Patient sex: F
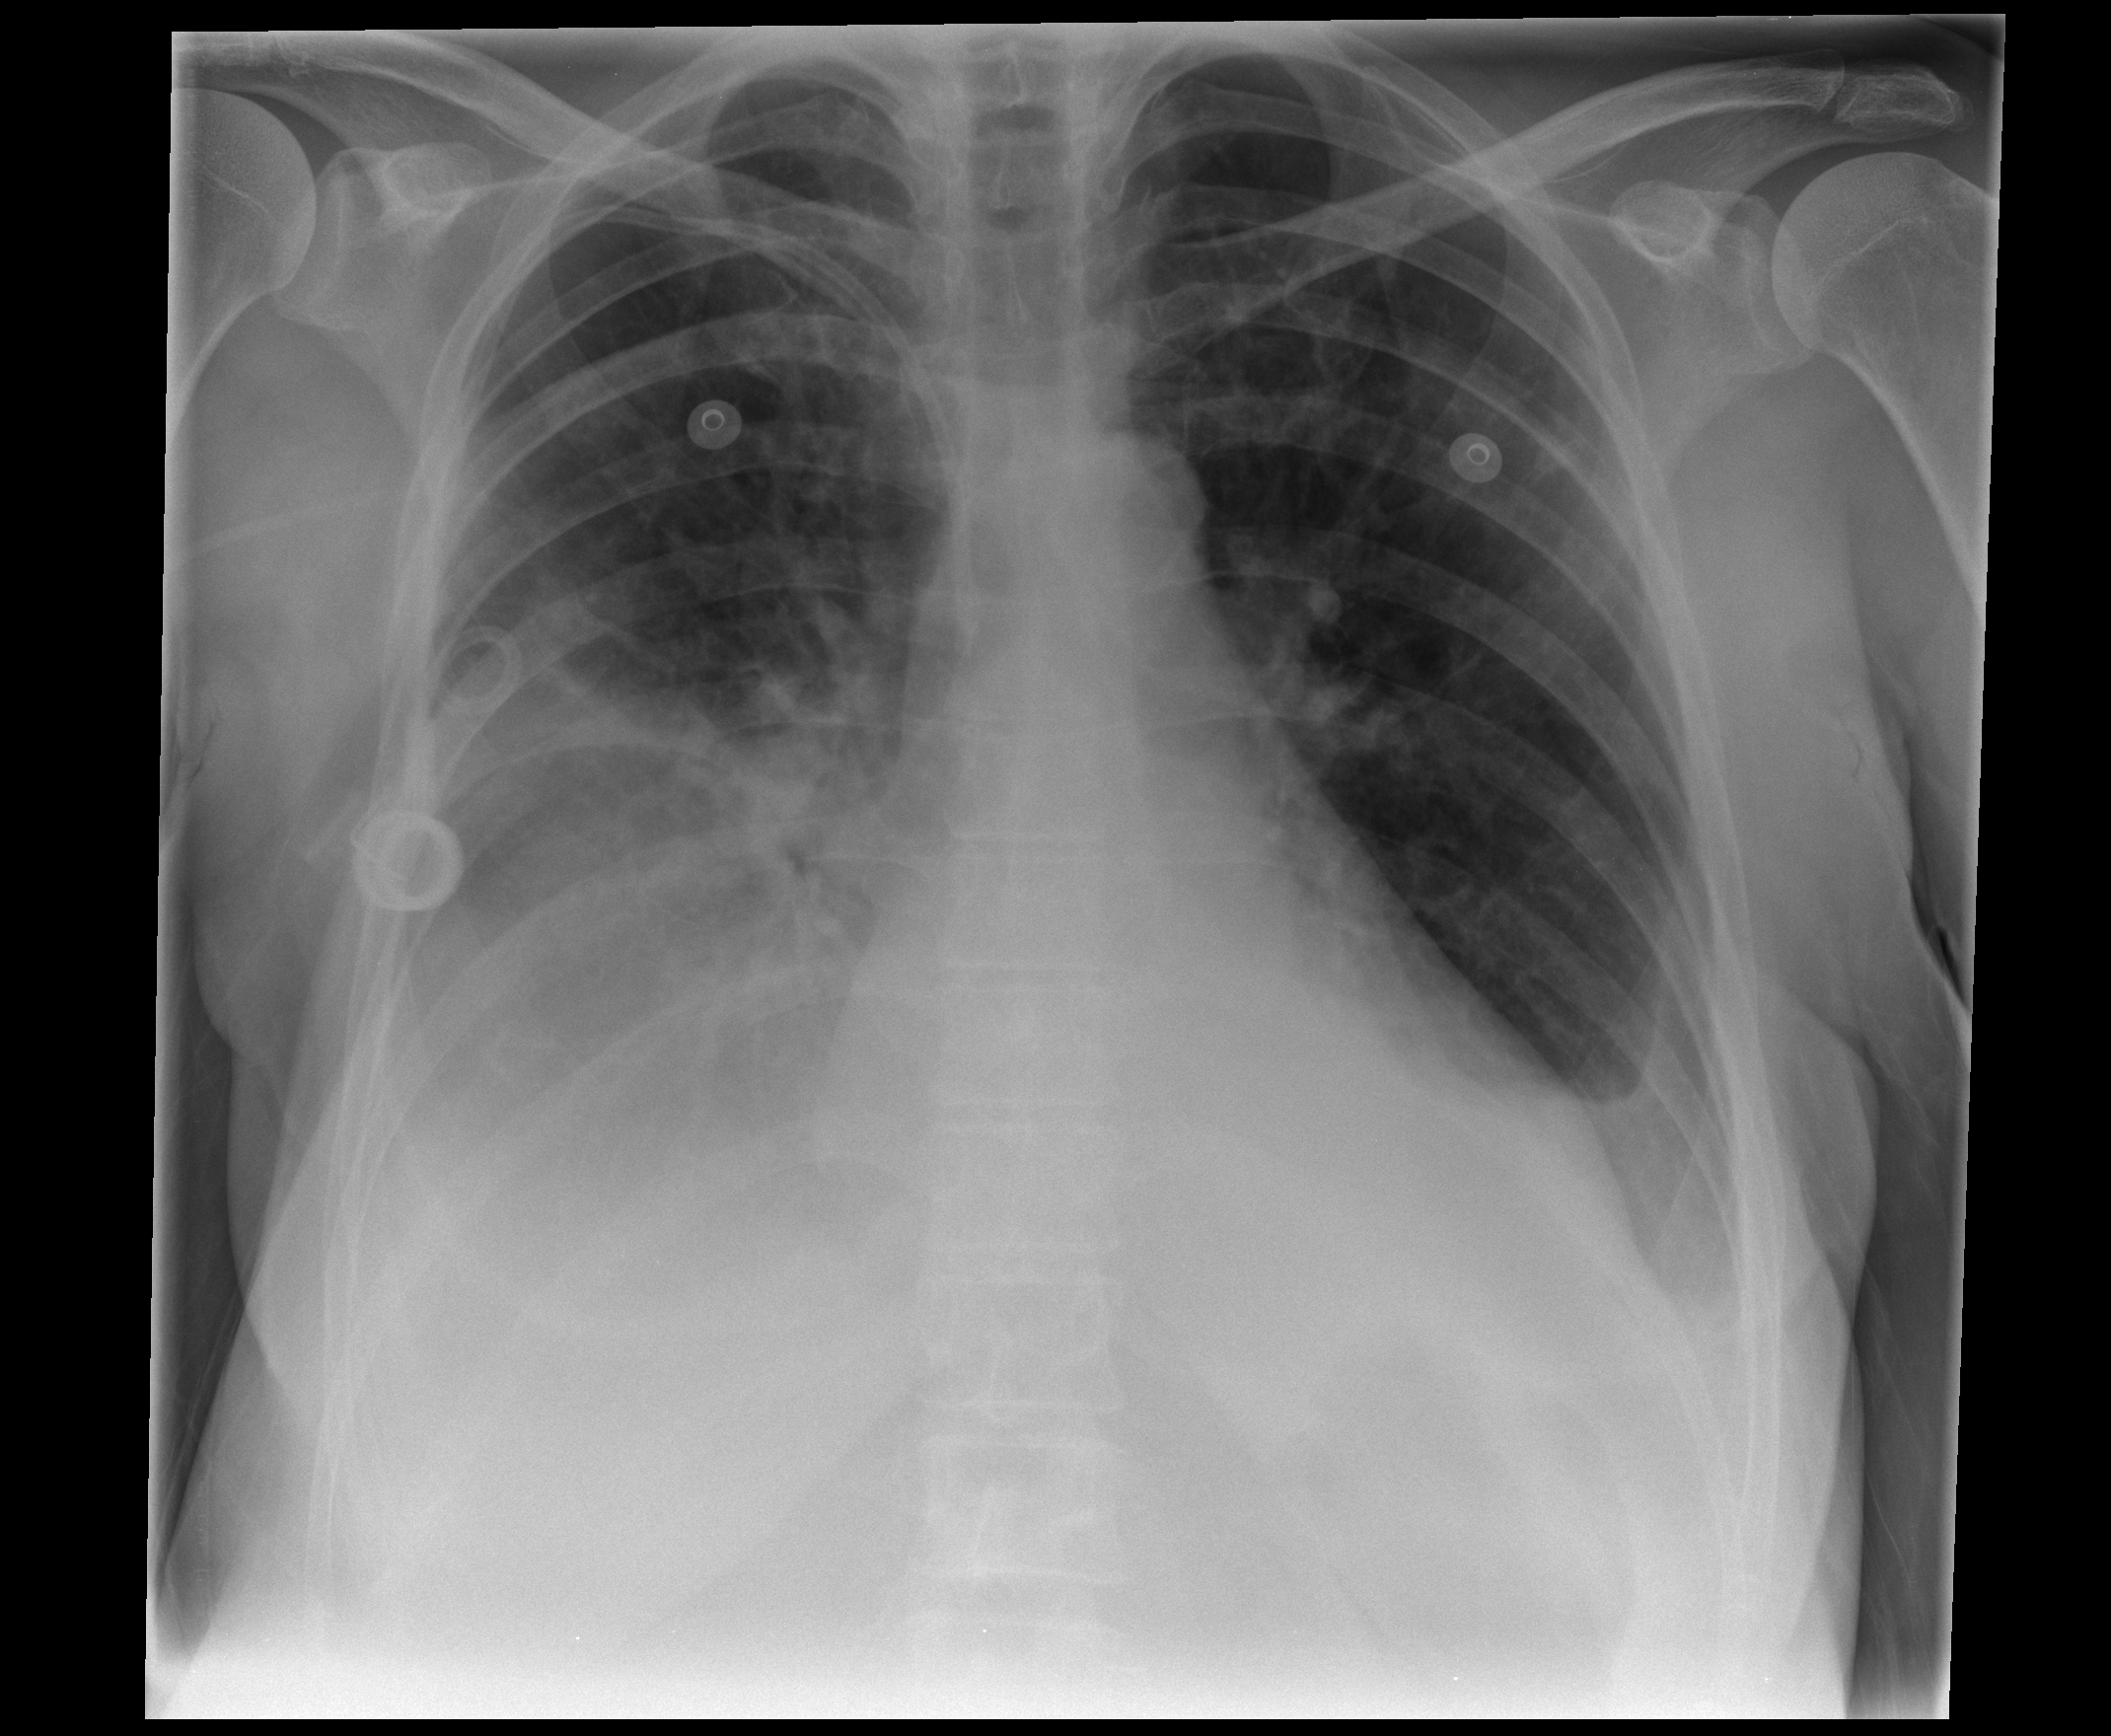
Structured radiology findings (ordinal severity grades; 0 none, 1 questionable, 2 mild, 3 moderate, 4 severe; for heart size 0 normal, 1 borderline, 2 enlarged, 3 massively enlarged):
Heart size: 1
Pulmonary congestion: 1
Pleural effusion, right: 3
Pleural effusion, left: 2
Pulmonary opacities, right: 3
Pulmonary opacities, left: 0
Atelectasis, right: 2
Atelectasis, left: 2